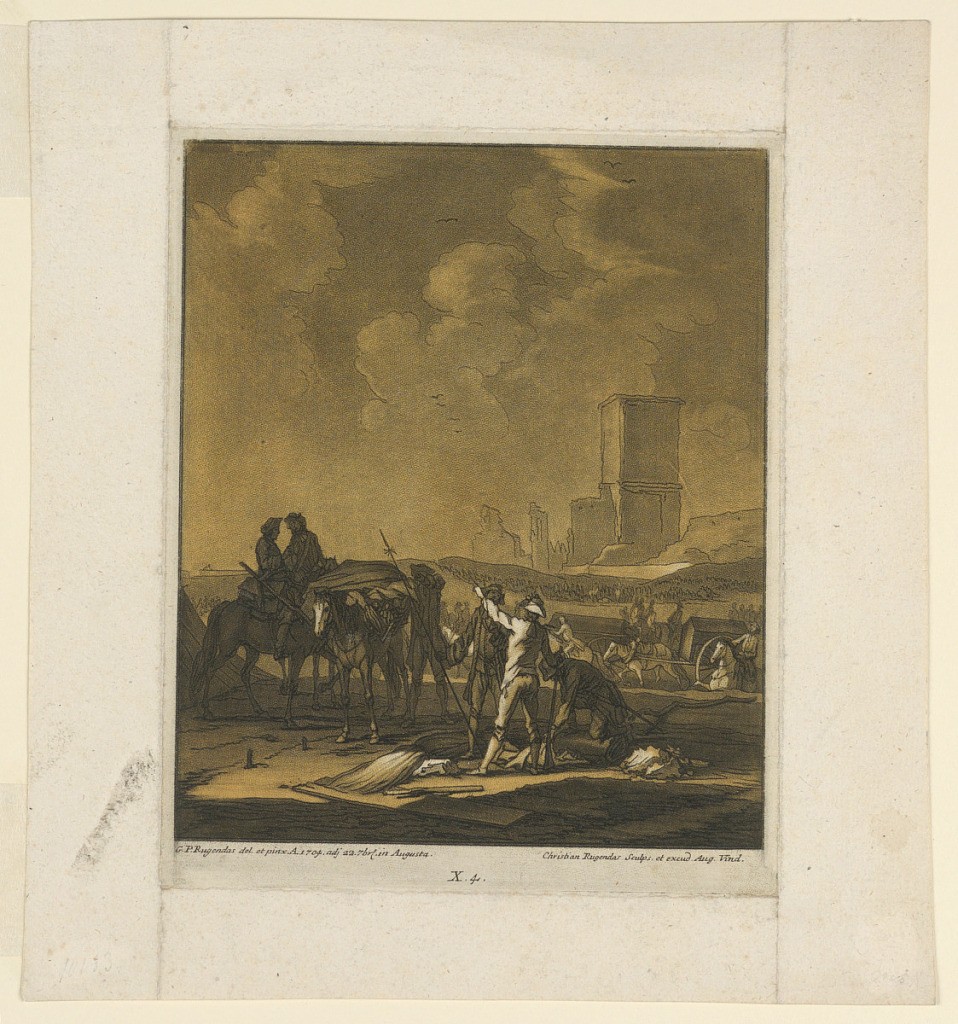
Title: A Military Operation
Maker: Christian Rugendas, German, 1708 - 1781
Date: ca. 1720-1740
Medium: Mezzotint engraving with etching in sepia and dark brown ink on paper
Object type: Print
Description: In a landscape with ruined buildings soldiers, horses and caravans are seen at camp or on the march.